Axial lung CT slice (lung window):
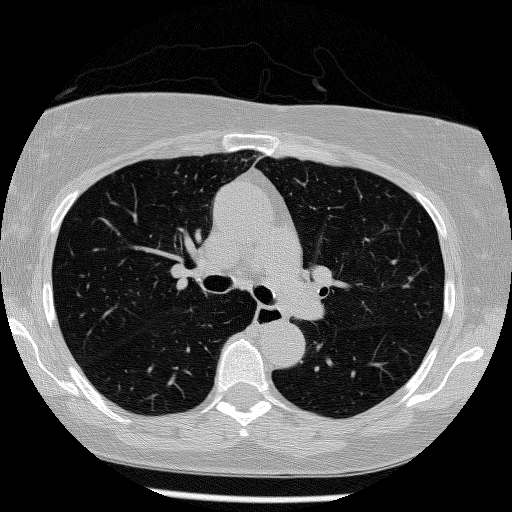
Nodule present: no